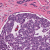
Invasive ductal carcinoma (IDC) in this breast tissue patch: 0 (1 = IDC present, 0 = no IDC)